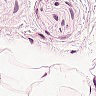
Metastatic tissue present: no